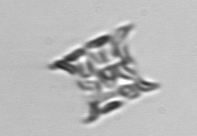
Label: Eucampia